Interaction volume radius: 10 \u00c5
Interaction volume height: 20 \u00c5
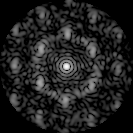
Disorder parameter: 0.6216